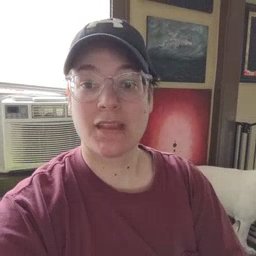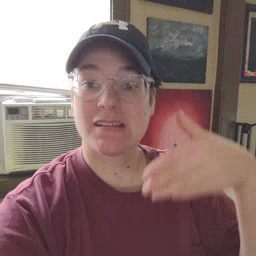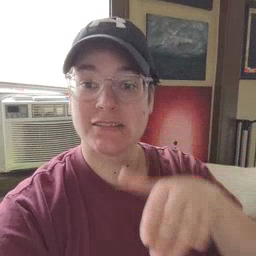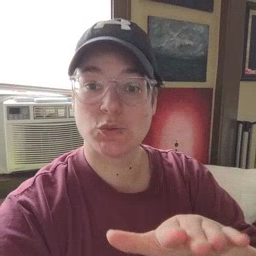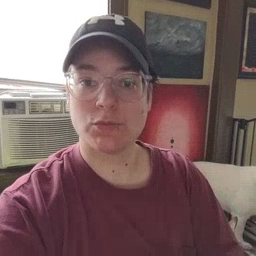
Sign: into